Aerial crown-view tile of a tropical tree (Barro Colorado Island, Panama), acquired 20250317:
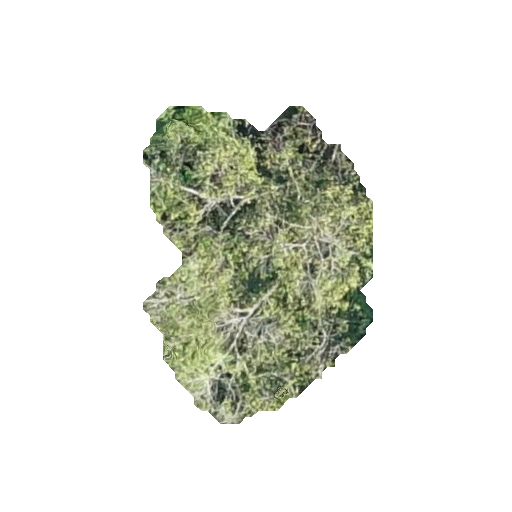
Species: Quararibea stenophylla
GBIF accepted scientific name: Quararibea stenophylla
Crown area: 82.516 m²